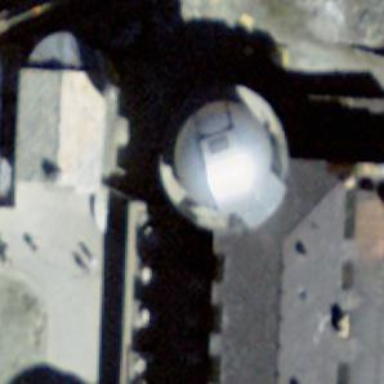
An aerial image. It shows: Observatory building.